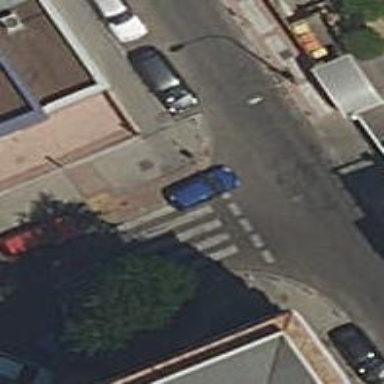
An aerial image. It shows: Uncontrolled crossing on the road.